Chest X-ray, AP view. Patient: 27 years old, sex M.
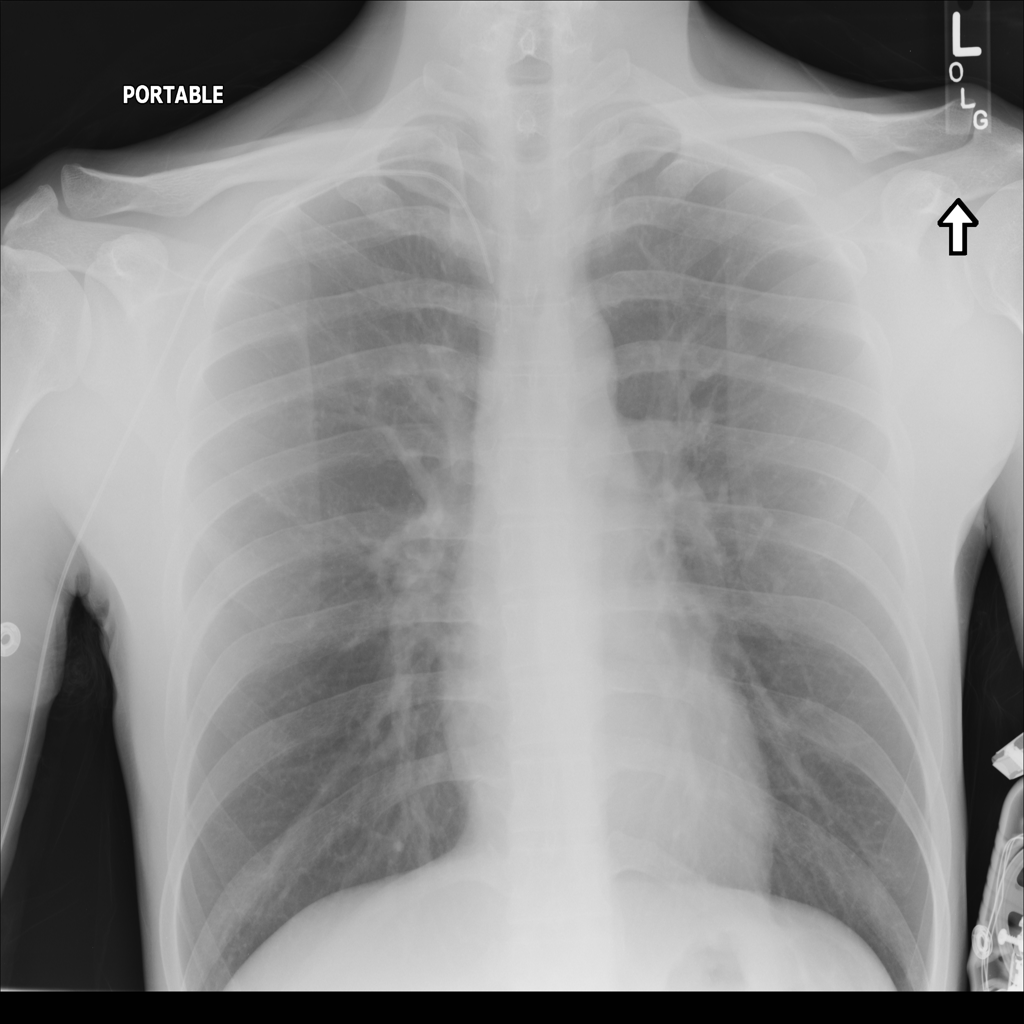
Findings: No Finding